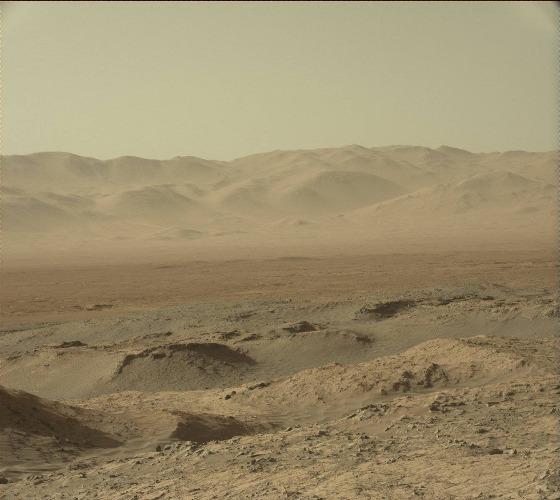
Terrain classes present: Gravel / Sand / Soil, Shadow, Sky / Distant Mountains